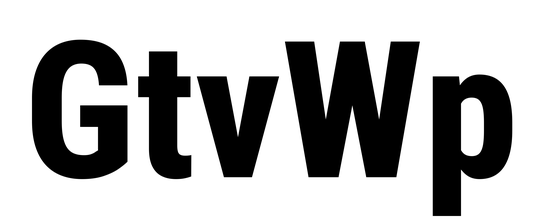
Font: Roboto_Condensed_ExtraBold